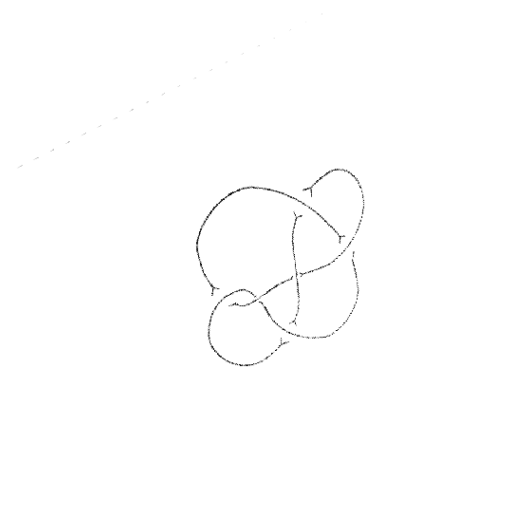
Crossing number: 6